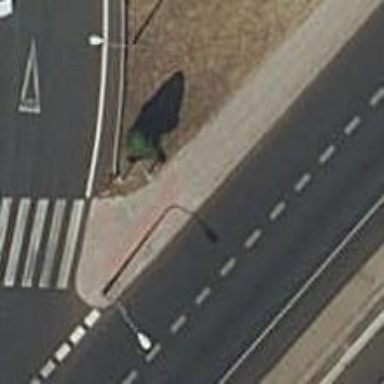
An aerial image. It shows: Footway surfaced with paving stones.